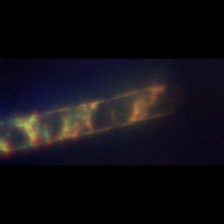
Taxon: Skeletonema
Group: Diatoms